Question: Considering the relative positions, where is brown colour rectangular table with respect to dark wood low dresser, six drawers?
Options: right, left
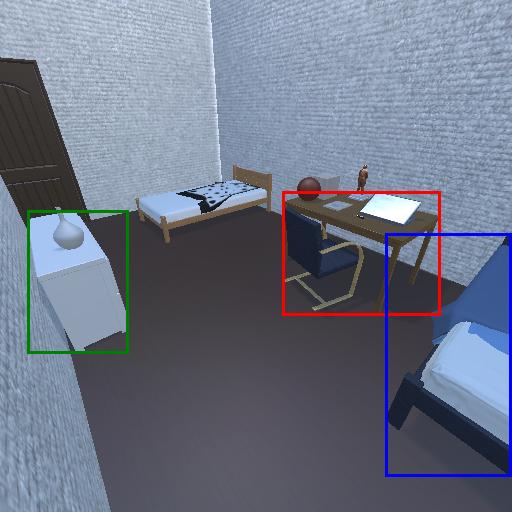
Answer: right